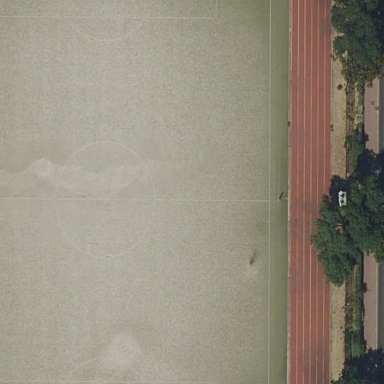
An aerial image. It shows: Soccer pitch with artificial turf for leisure sports activities.